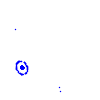
Particle: kaon